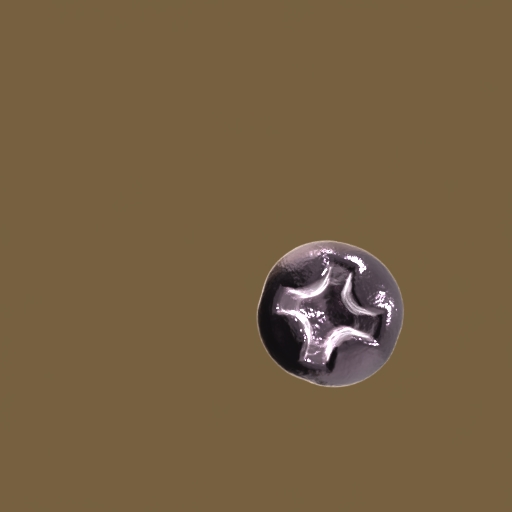
Label: screw